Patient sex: F
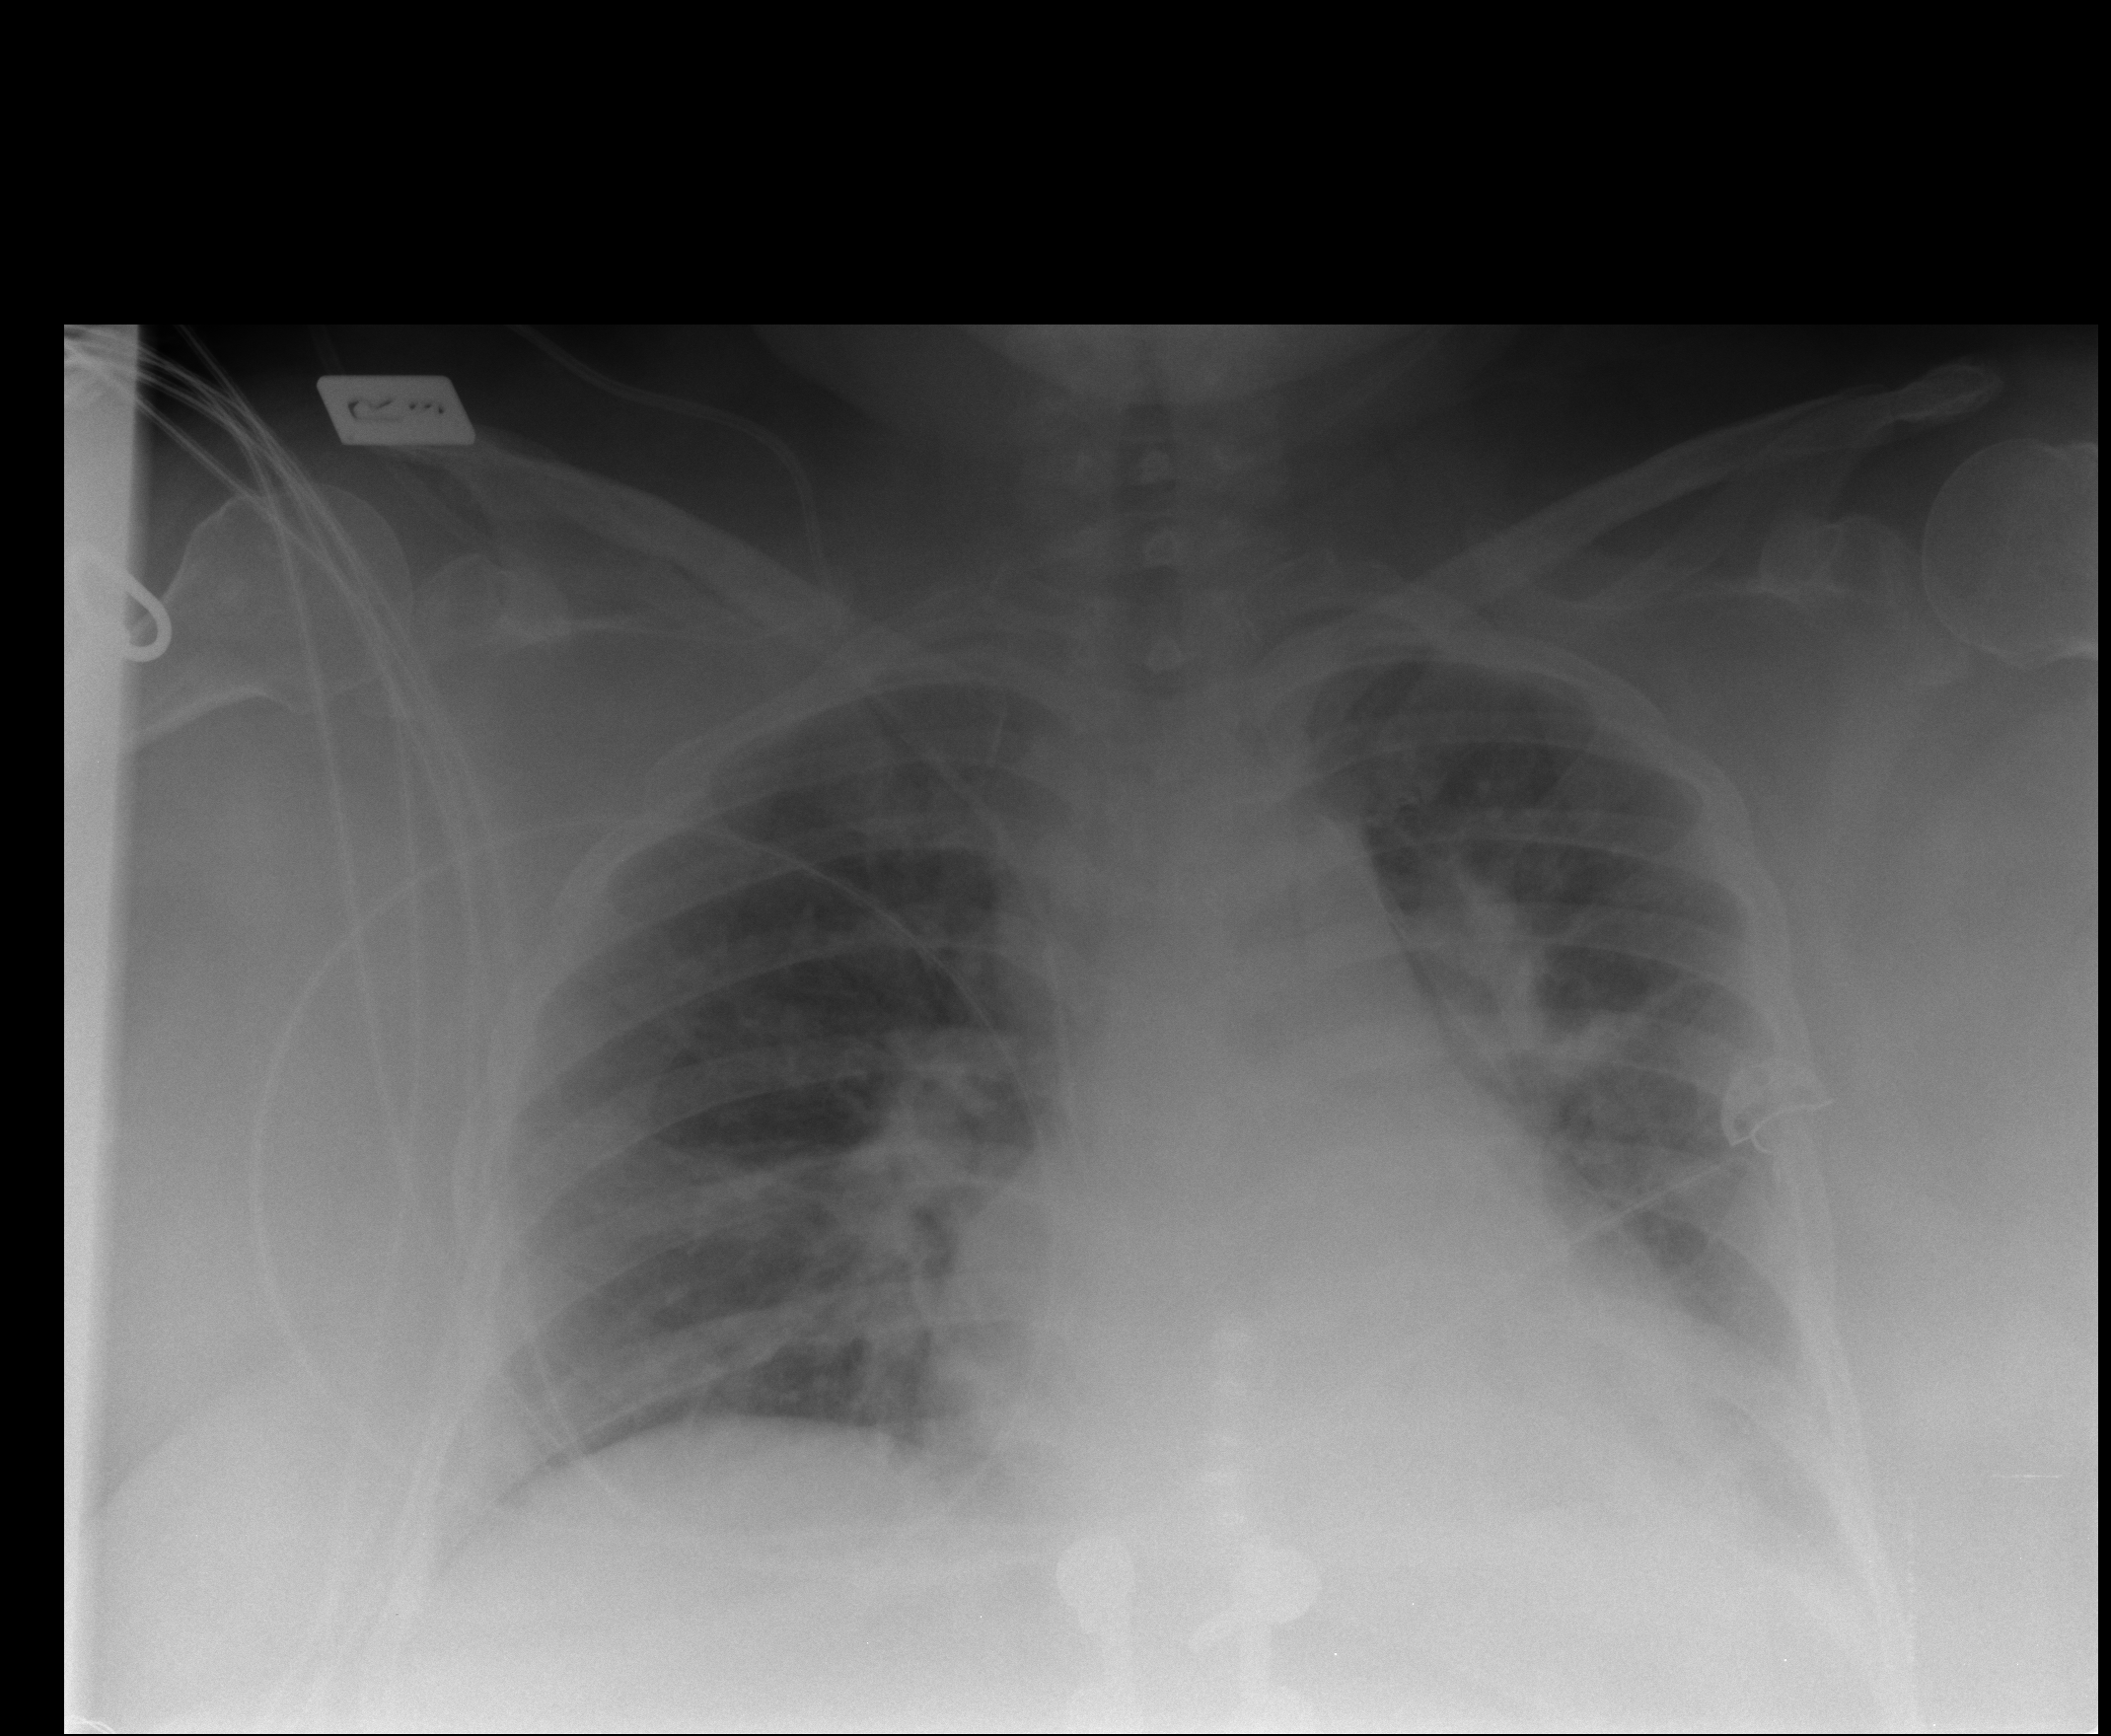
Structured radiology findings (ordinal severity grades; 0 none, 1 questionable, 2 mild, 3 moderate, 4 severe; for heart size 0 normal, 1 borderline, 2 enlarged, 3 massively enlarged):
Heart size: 2
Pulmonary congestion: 3
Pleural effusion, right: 0
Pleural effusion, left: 2
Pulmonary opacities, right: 2
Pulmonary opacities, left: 2
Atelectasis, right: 2
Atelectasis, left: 2